Question: How can I compute the net price ('Price * (1 - discount)') automatically whenever I enter data? I can make it work on a button press but I'd like to do it whenever data is entered.
See image below.

Thank you in advance!
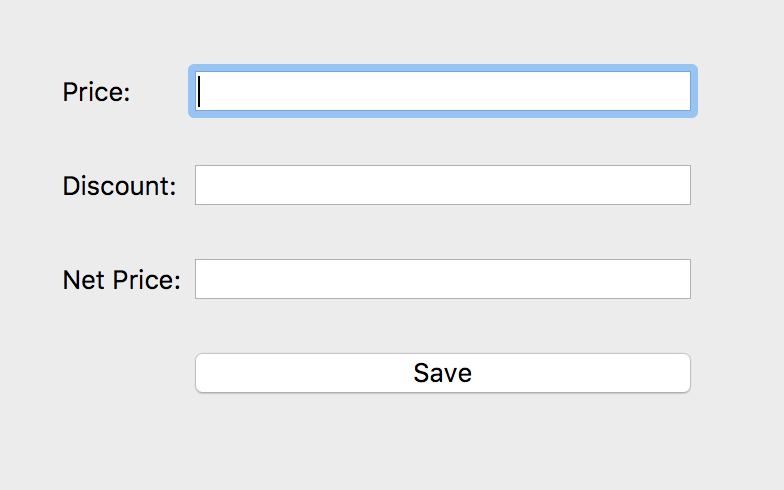
Answer: At first it seems like you are using QLineEdit for the input. Because you want to input integers, I would recommend using the QSpinBox or QDoubleSpinBox, which are made for the input of integers.
I built up such a GUI like you have with QtCreator and converted it with 'pyuic5 -x gui.ui -o gui.py' on my Raspberry Pi to Python.
You simply need to connect the value change of the SpinBox with a function that gives out the net price. For doing this, see the code below:
'''
# -*- coding: utf-8 -*-
from PyQt5 import QtCore, QtGui, QtWidgets
class Ui_MainWindow(object):
def setupUi(self, MainWindow):
MainWindow.setObjectName("MainWindow")
MainWindow.resize(800, 415)
self.centralwidget = QtWidgets.QWidget(MainWindow)
self.centralwidget.setObjectName("centralwidget")
self.label = QtWidgets.QLabel(self.centralwidget)
self.label.setGeometry(QtCore.QRect(30, 40, 201, 81))
font = QtGui.QFont()
font.setPointSize(26)
self.label.setFont(font)
self.label.setObjectName("label")
self.label_2 = QtWidgets.QLabel(self.centralwidget)
self.label_2.setGeometry(QtCore.QRect(30, 140, 201, 81))
font = QtGui.QFont()
font.setPointSize(26)
self.label_2.setFont(font)
self.label_2.setObjectName("label_2")
self.label_3 = QtWidgets.QLabel(self.centralwidget)
self.label_3.setGeometry(QtCore.QRect(30, 260, 201, 81))
font = QtGui.QFont()
font.setPointSize(26)
self.label_3.setFont(font)
self.label_3.setObjectName("label_3")
self.label_netprice = QtWidgets.QLabel(self.centralwidget)
self.label_netprice.setGeometry(QtCore.QRect(260, 282, 421, 41))
self.label_netprice.setStyleSheet("background-color: rgb(255, 255, 255);")
self.label_netprice.setText("")
self.label_netprice.setObjectName("label_netprice")
self.doubleSpinBox_price = QtWidgets.QDoubleSpinBox(self.centralwidget)
self.doubleSpinBox_price.setGeometry(QtCore.QRect(260, 60, 421, 41))
self.doubleSpinBox_price.setObjectName("doubleSpinBox_price")
####################################
# Link to function when value changes
self.doubleSpinBox_price.valueChanged.connect(self.Refresh)
####################################
self.doubleSpinBox_discount = QtWidgets.QDoubleSpinBox(self.centralwidget)
self.doubleSpinBox_discount.setGeometry(QtCore.QRect(260, 160, 421, 41))
self.doubleSpinBox_discount.setObjectName("doubleSpinBox_discount")
####################################
# Link to function when value changes
self.doubleSpinBox_discount.valueChanged.connect(self.Refresh)
####################################
MainWindow.setCentralWidget(self.centralwidget)
self.menubar = QtWidgets.QMenuBar(MainWindow)
self.menubar.setGeometry(QtCore.QRect(0, 0, 800, 21))
self.menubar.setObjectName("menubar")
MainWindow.setMenuBar(self.menubar)
self.statusbar = QtWidgets.QStatusBar(MainWindow)
self.statusbar.setObjectName("statusbar")
MainWindow.setStatusBar(self.statusbar)
self.retranslateUi(MainWindow)
QtCore.QMetaObject.connectSlotsByName(MainWindow)
def retranslateUi(self, MainWindow):
_translate = QtCore.QCoreApplication.translate
MainWindow.setWindowTitle(_translate("MainWindow", "MainWindow"))
self.label.setText(_translate("MainWindow", "Price:"))
self.label_2.setText(_translate("MainWindow", "Discount:"))
self.label_3.setText(_translate("MainWindow", "Net Price:"))
##########################################
# Function for refreshing the output label
def Refresh(self):
price = self.doubleSpinBox_price.value()
discount = self.doubleSpinBox_discount.value()
netprice = price * (1 - discount)
self.label_netprice.setText(str(netprice))
##########################################
if __name__ == "__main__":
import sys
app = QtWidgets.QApplication(sys.argv)
MainWindow = QtWidgets.QMainWindow()
ui = Ui_MainWindow()
ui.setupUi(MainWindow)
MainWindow.show()
sys.exit(app.exec_())
'''
In my code the SpinBoxes are limited at 99 but you can set this to a higher value.
Just a hint: People are more likely to help you, if you give them a short but relatable code example to work with and they don't have to build their own GUI.
I hope this helps. If you find it useful, please mark it as correct.
Best wishes,
RaspiManu